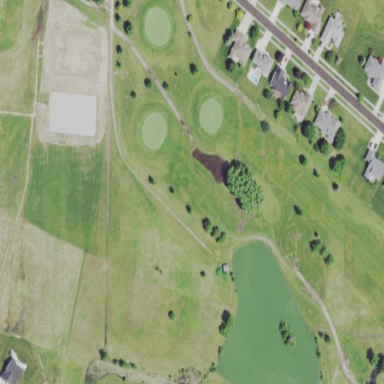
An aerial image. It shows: Grassy area designated as golf fairway.